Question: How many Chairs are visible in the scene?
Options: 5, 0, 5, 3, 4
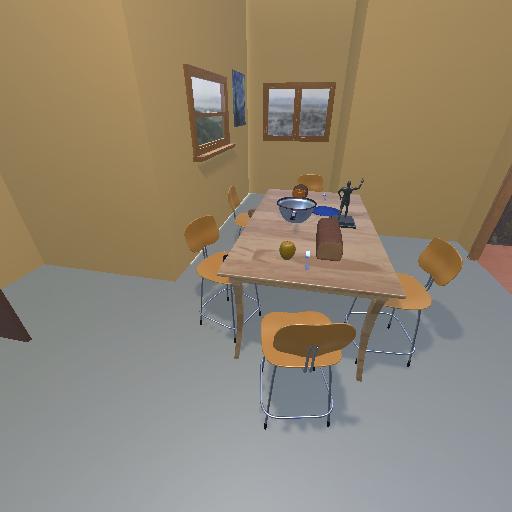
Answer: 5